Interaction volume radius: 10 \u00c5
Interaction volume height: 15 \u00c5
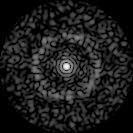
Disorder parameter: 0.8521